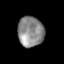
Tissue: lung
Cell type: Epithelial cells
Senescence score: 0.1784
Nuclear area (px): 768
Mean DAPI intensity: 137.87